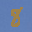
Label: 8